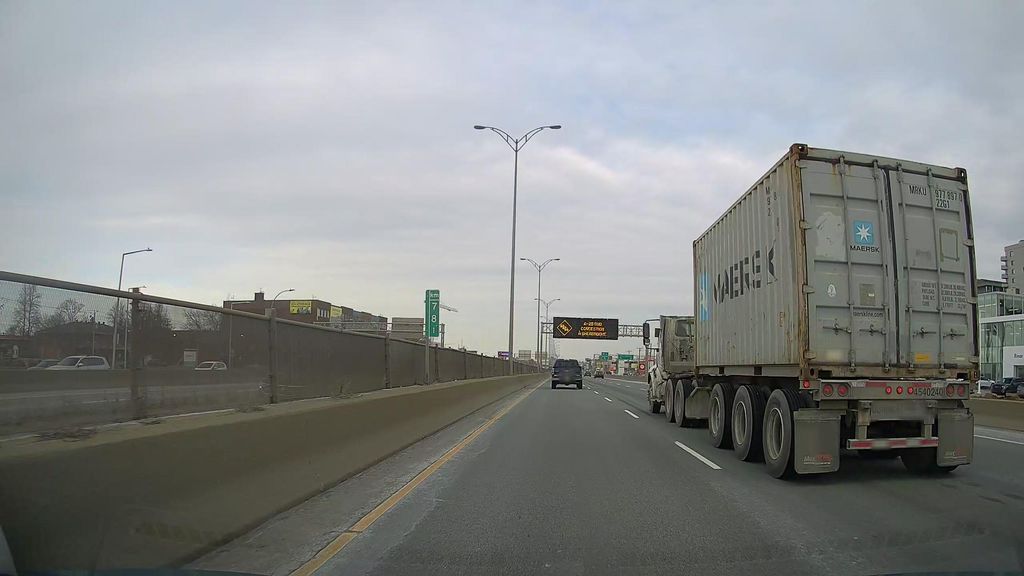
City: montreal